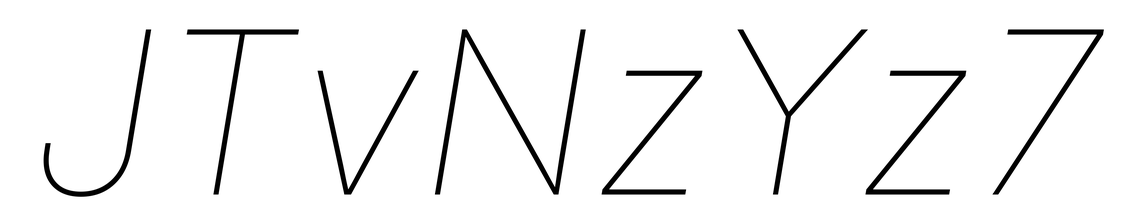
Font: Inter-Italic_Thin_Italic